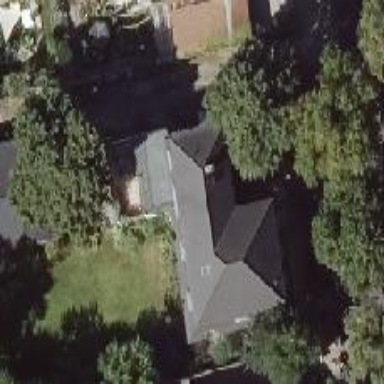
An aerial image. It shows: Detached building.